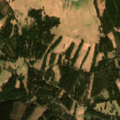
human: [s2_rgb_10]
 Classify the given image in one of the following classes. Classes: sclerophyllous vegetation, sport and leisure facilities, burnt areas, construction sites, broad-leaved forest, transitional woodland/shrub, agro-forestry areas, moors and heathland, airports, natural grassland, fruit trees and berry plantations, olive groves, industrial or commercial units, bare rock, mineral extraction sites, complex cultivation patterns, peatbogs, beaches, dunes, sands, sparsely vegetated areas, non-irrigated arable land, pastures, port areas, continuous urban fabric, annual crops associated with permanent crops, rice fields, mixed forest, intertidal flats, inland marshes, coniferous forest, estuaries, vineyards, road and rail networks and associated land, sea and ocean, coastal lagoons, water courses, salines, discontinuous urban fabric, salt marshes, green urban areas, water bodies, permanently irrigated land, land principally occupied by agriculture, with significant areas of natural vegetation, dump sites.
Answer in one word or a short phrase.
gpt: coniferous forest, natural grassland